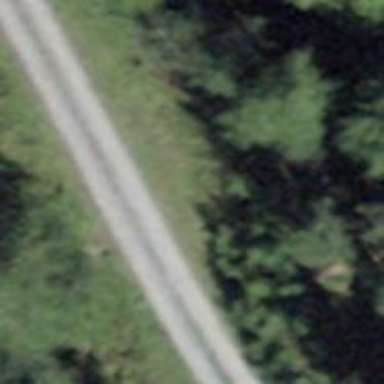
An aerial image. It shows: Path.